Field crop: maize
Growth stage: 1
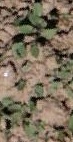
Species: convolvulus